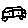
Label: car